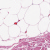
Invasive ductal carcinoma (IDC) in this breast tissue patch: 0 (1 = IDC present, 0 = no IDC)